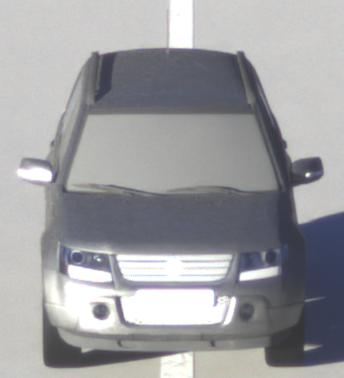
Make: Suzuki
Model: Grand Vitara
Detailed model: Gen. 1 JT
Model produced from: 2009
Model produced until: 2012
Doors: 5
Color: gray
Road condition: dry road
Daytime: sunrise or sunset
Contrast: high contrast